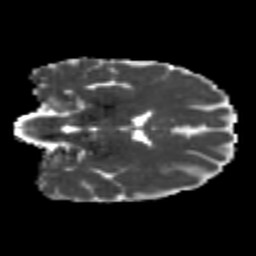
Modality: MD
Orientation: coronal
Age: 22
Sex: female
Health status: healthy
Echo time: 0.074 s